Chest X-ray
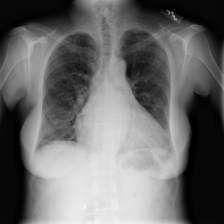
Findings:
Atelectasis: positive
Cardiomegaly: positive
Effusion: negative
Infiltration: positive
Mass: negative
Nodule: negative
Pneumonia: negative
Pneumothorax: negative
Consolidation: negative
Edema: negative
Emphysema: negative
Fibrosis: negative
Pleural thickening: negative
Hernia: negative